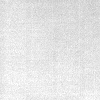
Atmospheric dust classification: dusty